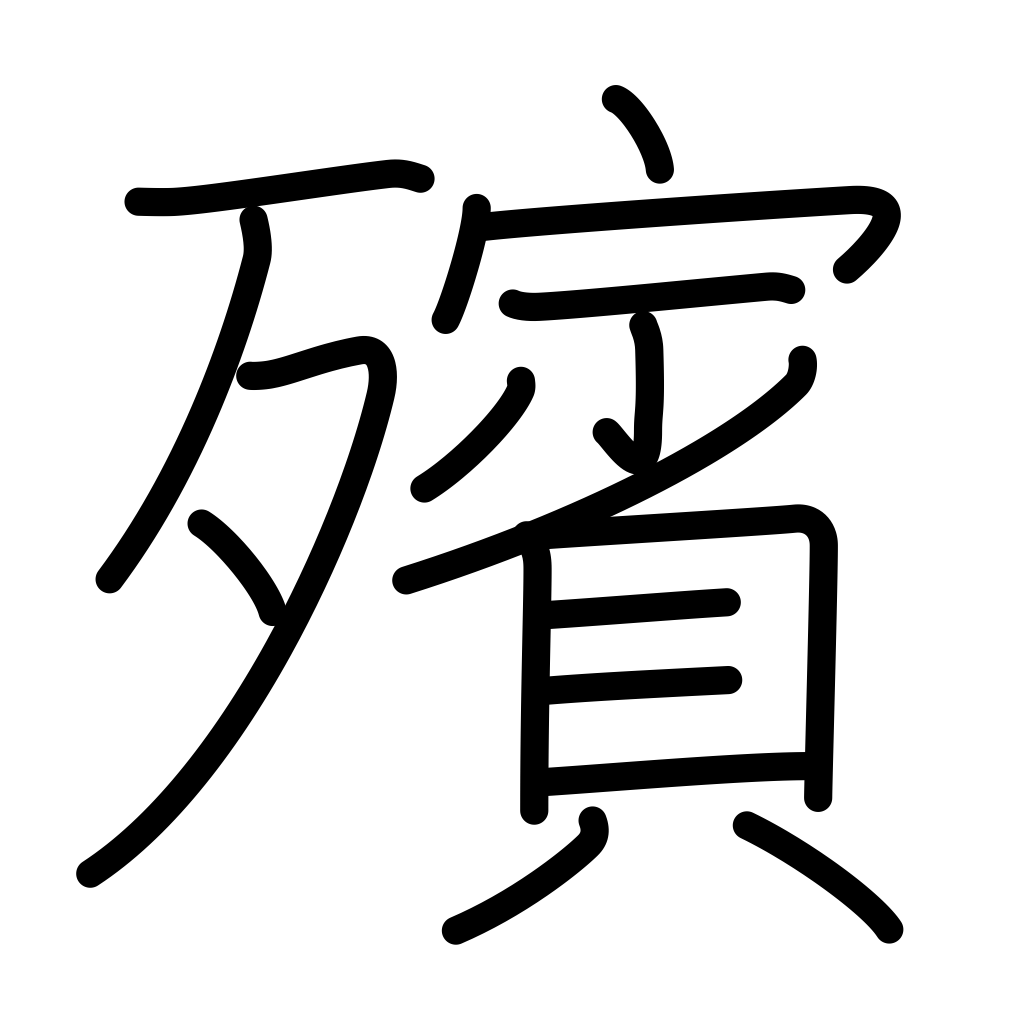
Meaning: lying in state, unburied coffin